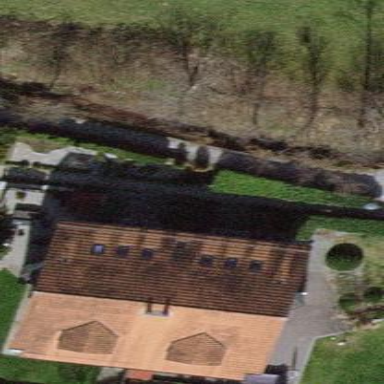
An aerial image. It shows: Semidetached house with gabled roof. The roof is covered with red roof tiles.